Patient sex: F
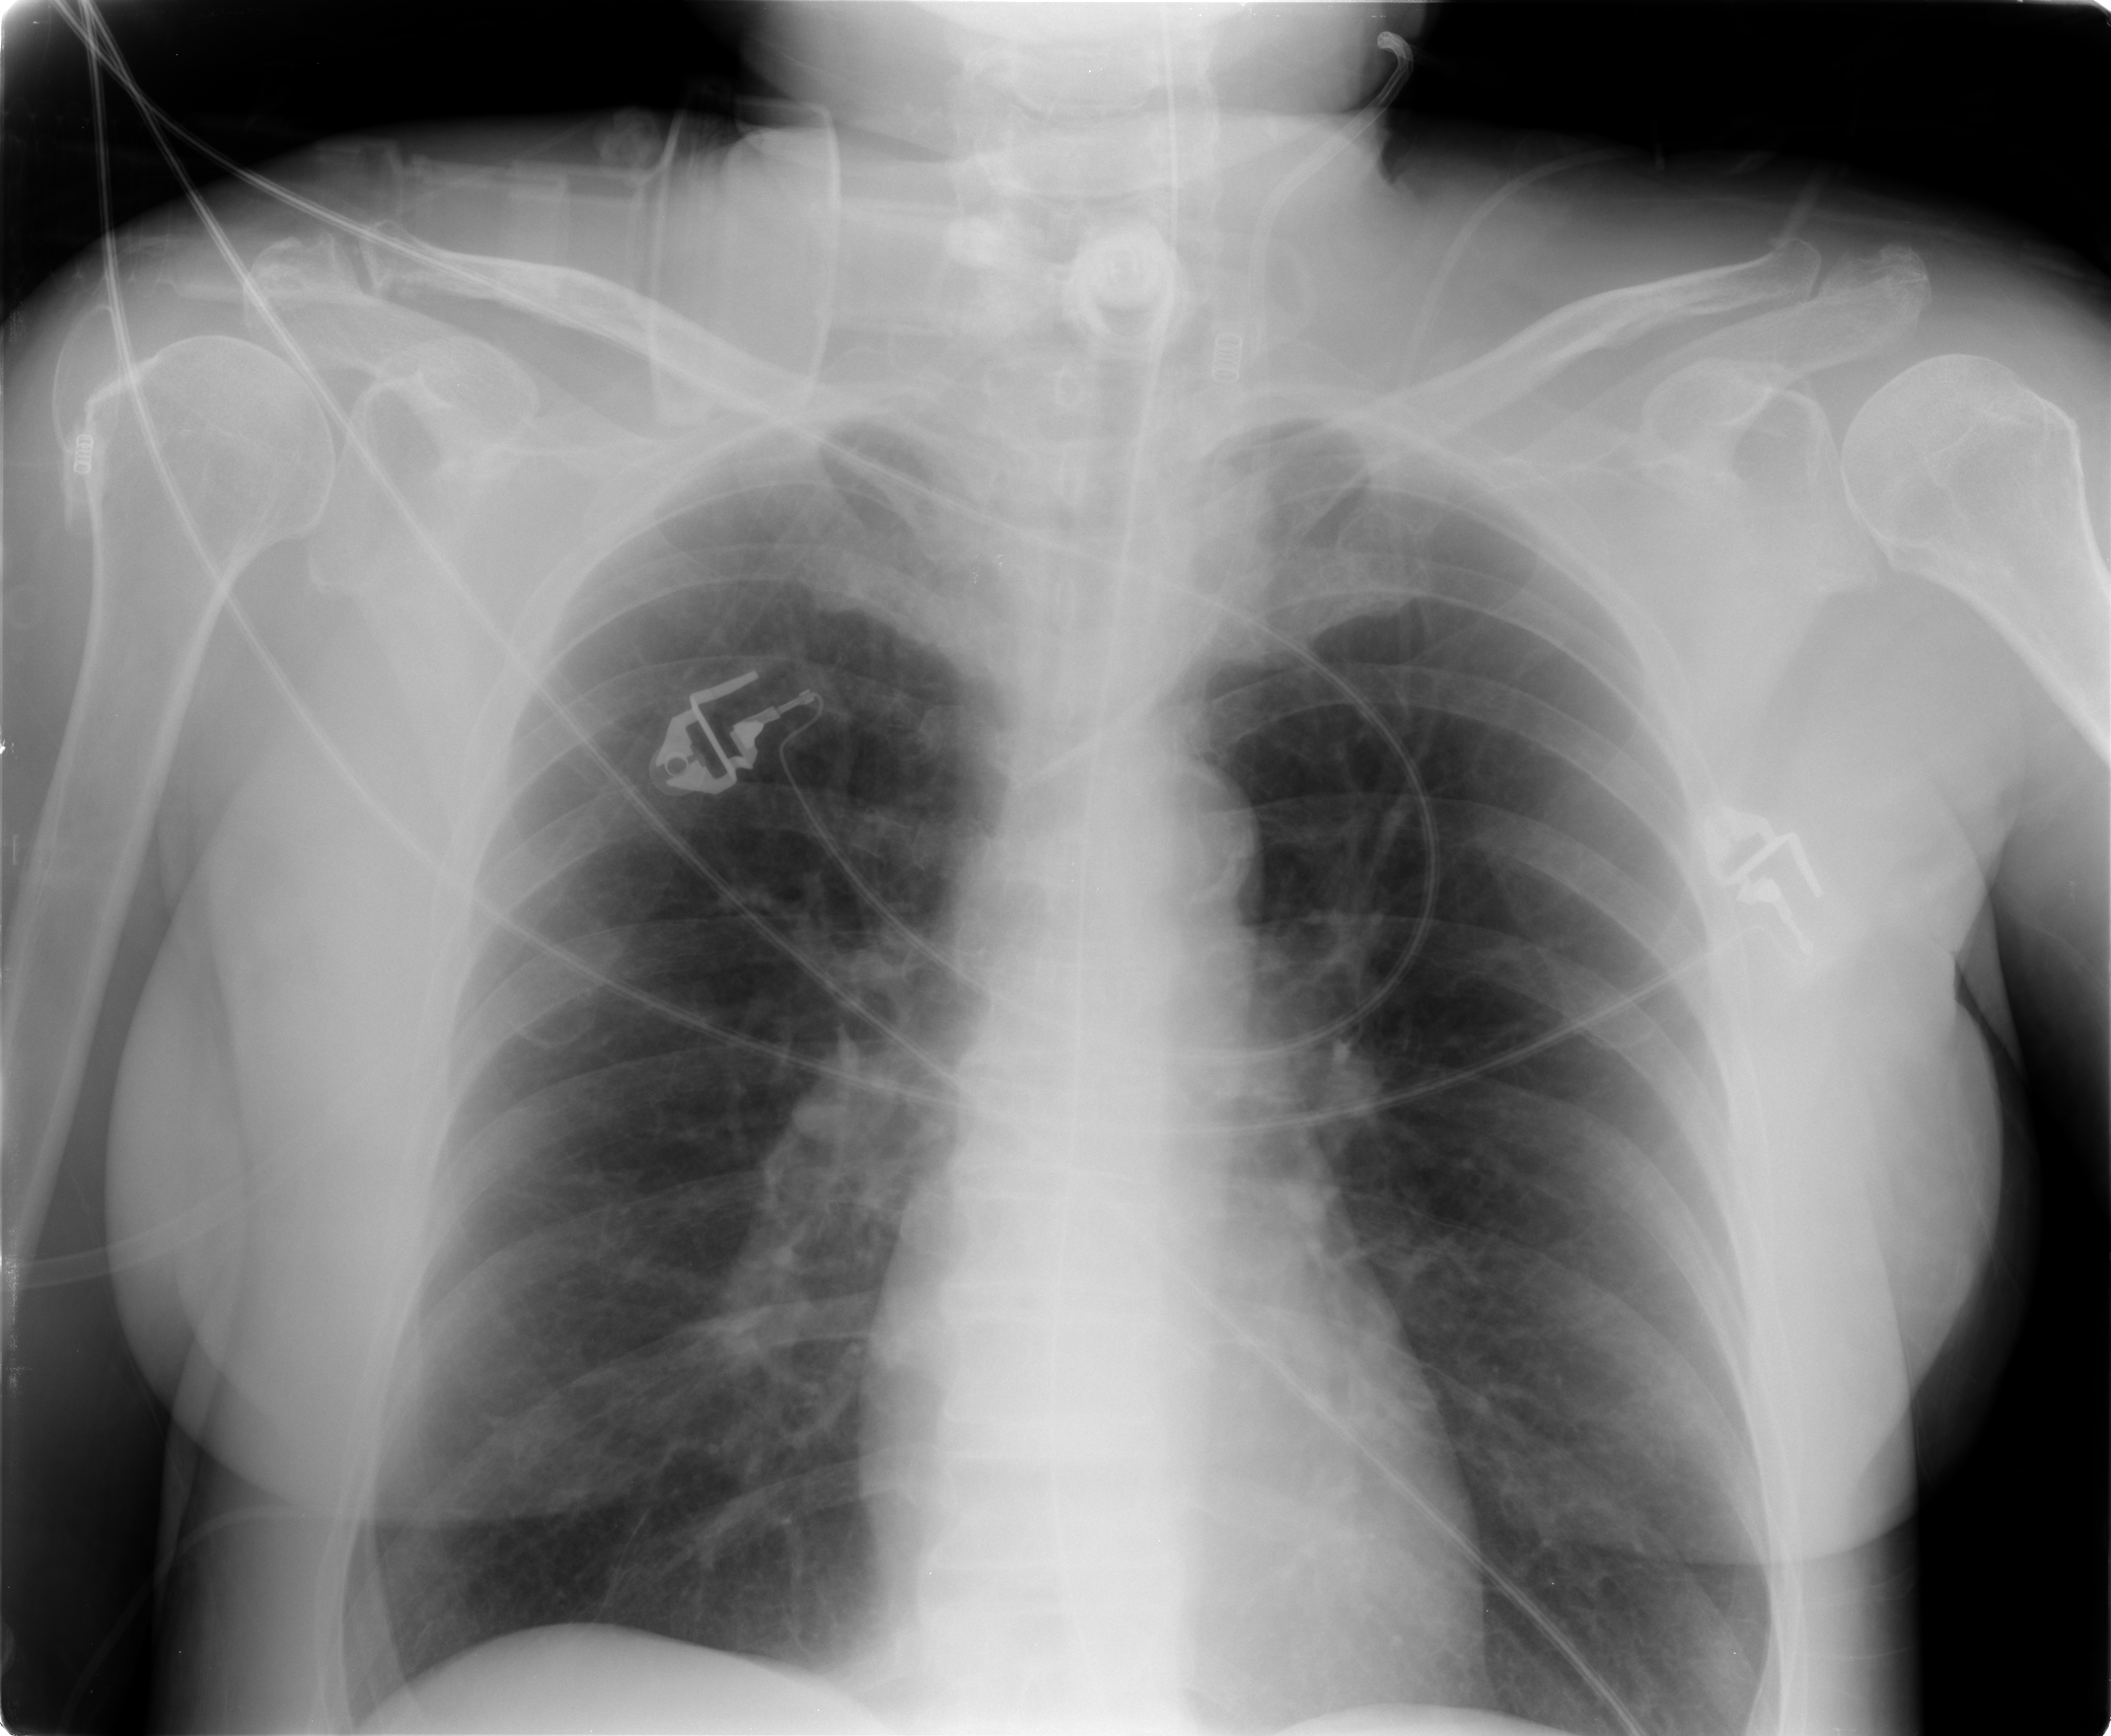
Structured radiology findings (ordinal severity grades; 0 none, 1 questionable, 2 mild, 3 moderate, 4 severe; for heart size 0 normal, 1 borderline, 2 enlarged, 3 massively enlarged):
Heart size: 0
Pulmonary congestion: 0
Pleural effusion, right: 0
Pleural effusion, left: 0
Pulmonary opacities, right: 0
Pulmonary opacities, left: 0
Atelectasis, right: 0
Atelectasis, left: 2